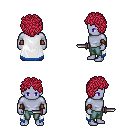
a pixel art fantasy rpg character, male body template, dark elf, purple skin, white trimmed cape, teal pants, ruby red curly afro hairstyle, cloth bracers, dagger, four views (front, back, left, right), 2x2 character sprite sheet, small pixel art, hard edges, no anti-aliasing